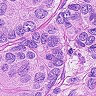
Metastatic tissue present: yes